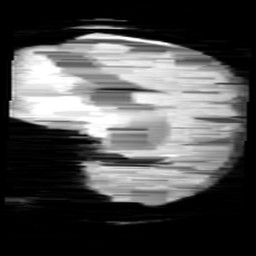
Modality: minIP
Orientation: sagittal
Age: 11
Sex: female
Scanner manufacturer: siemens
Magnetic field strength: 3 T
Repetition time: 0.027 s
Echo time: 0.02 s